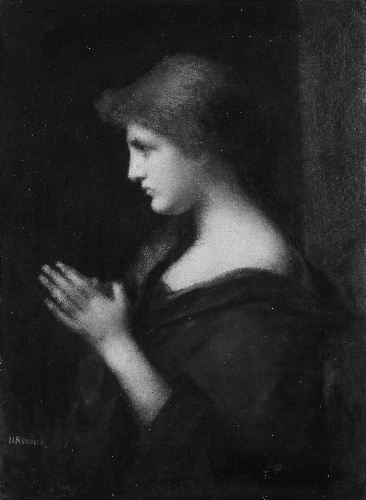
Title: Young Woman Praying
Artist: Jean-Jacques Henner
Artist bio: French, Bernwiller 1829–1905 Paris
Object type: Painting
Classification: Paintings
Medium: Oil on canvas
Dimensions: 24 7/8 x 17 7/8 in. (63.2 x 45.4 cm)
Department: European Paintings
Credit line: Bequest of Emma T. Gary, 1934
Accession year: 1937
Repository: Metropolitan Museum of Art, New York, NY
Tags: Profiles|Women|Praying